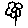
Label: flower